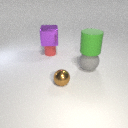
small brown metal sphere in front of large gray rubber sphere